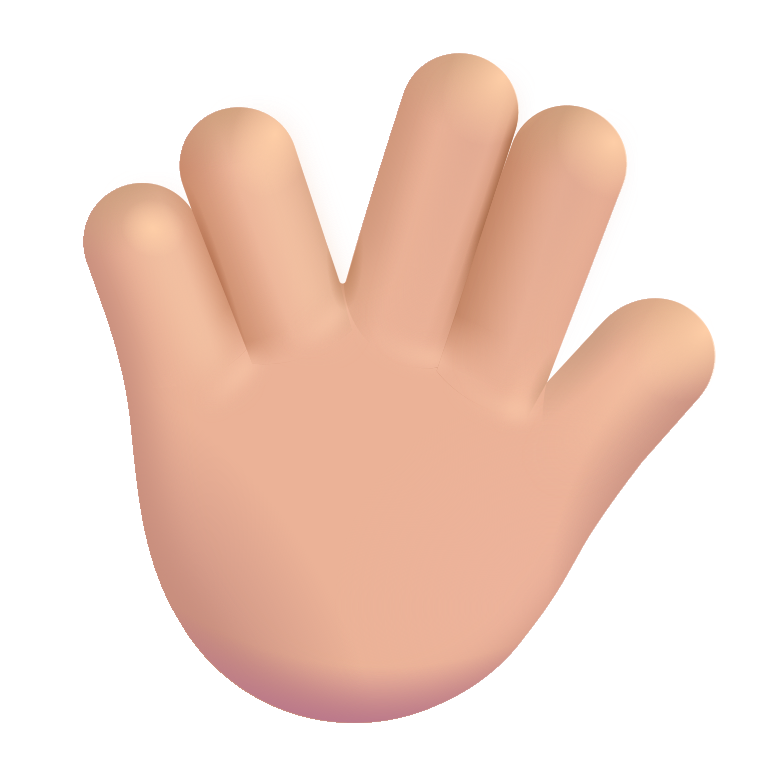
vulcan salute color  light